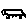
Label: cat